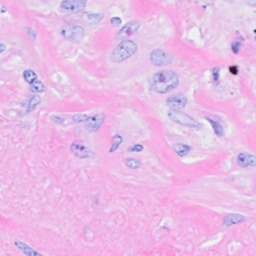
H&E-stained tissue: Breast